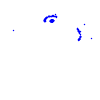
Particle: kaon